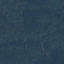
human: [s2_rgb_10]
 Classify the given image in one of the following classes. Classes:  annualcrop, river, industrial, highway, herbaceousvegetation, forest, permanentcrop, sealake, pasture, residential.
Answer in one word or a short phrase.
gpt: Forest